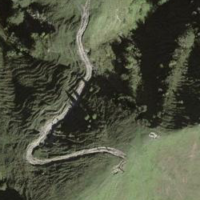
EUNIS habitat code: 23
Species observed at this site:
Gentianella campestris
Arnica montana